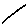
Label: line